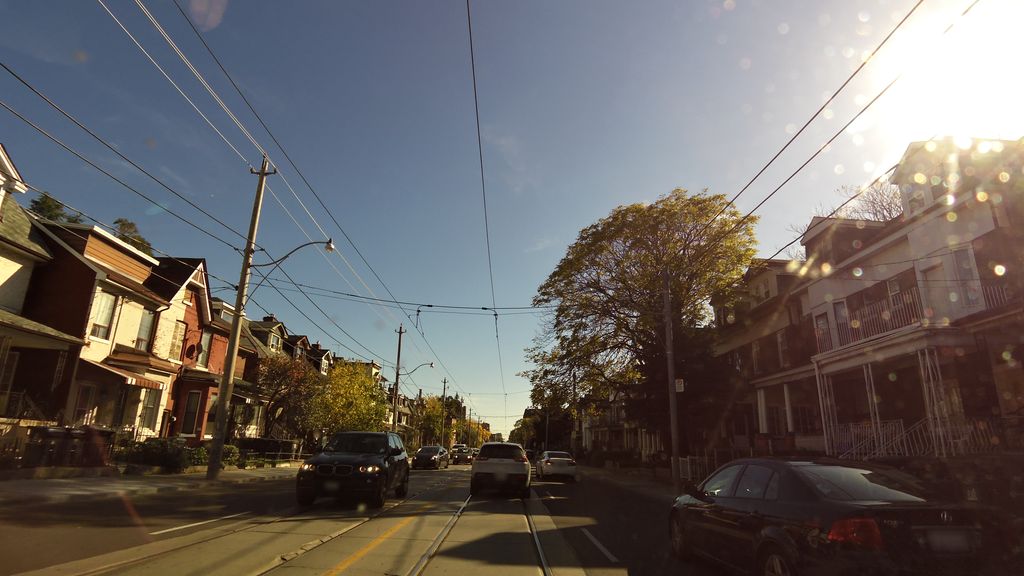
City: toronto